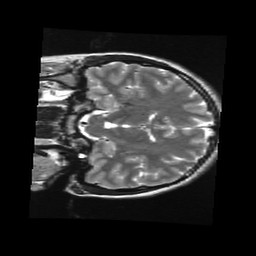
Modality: T2w
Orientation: coronal
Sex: female
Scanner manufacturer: ge
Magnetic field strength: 3 T
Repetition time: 5 s
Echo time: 0.101 s